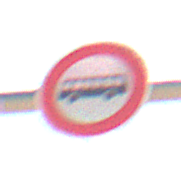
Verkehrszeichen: VerbotKraftomnibusse
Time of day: Midday
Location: Outdoor (Nature)
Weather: Clear
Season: NotSpecified
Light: Natural